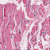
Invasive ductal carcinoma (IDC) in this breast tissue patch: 0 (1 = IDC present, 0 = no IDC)